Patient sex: M
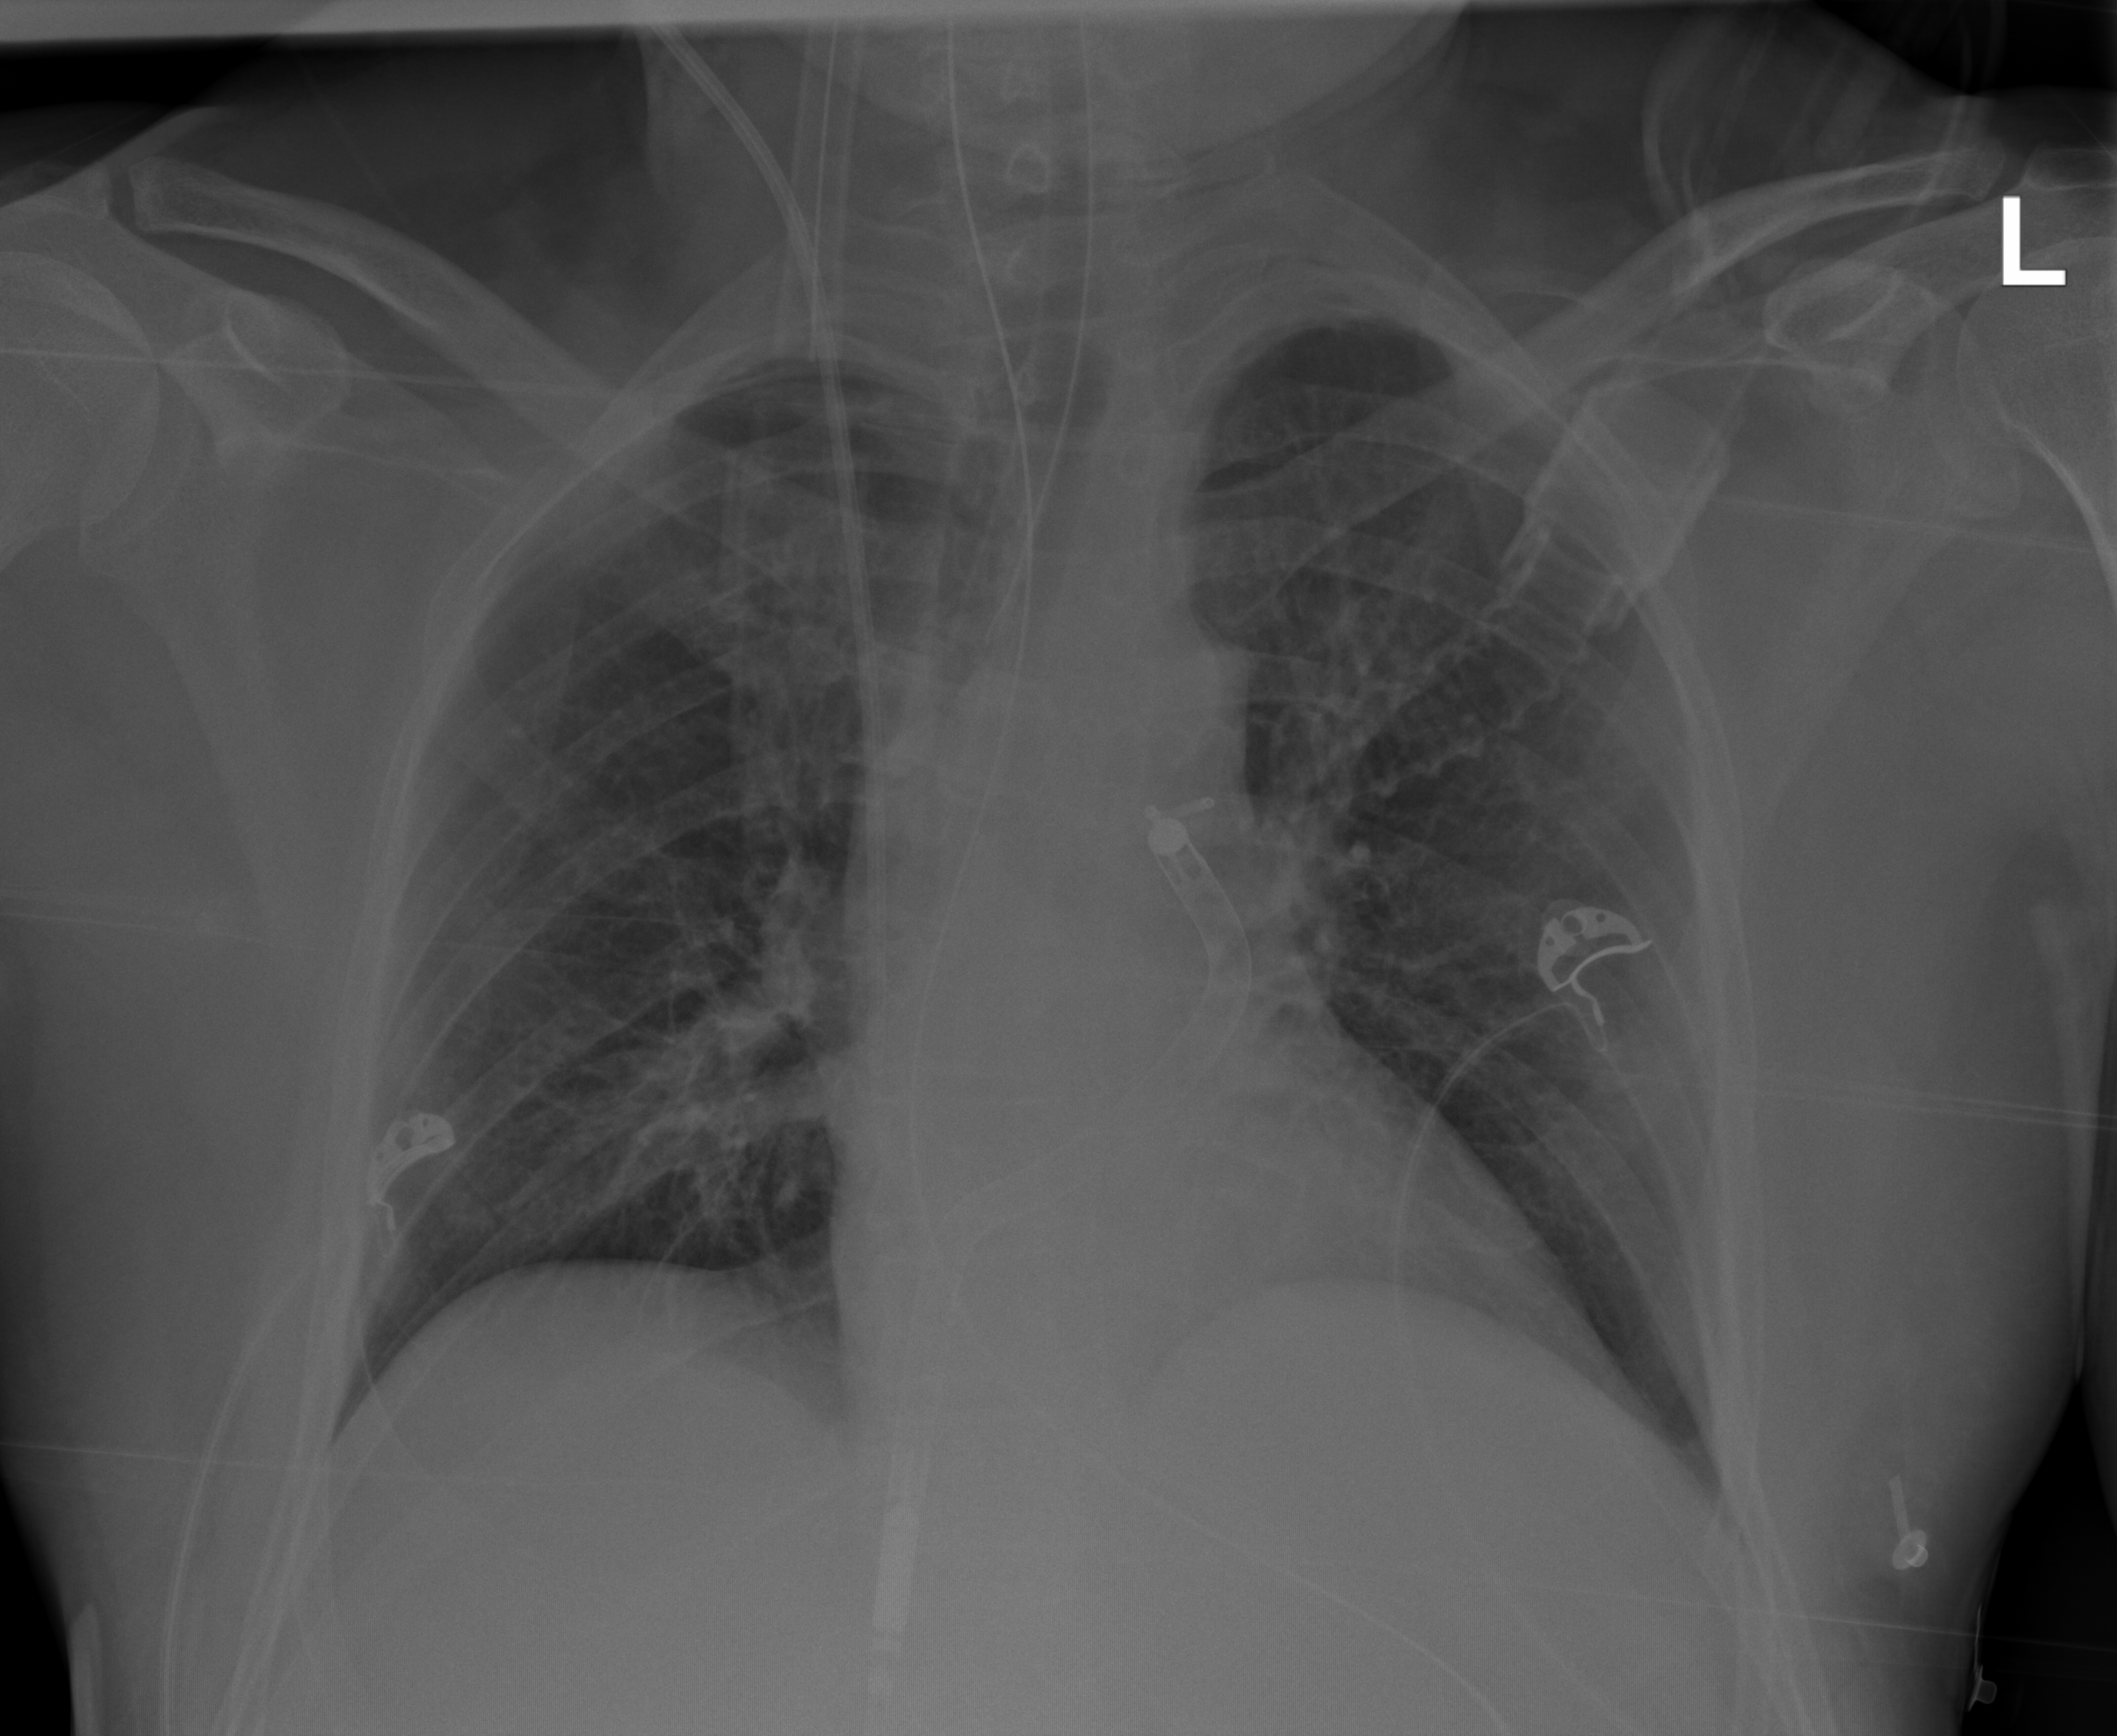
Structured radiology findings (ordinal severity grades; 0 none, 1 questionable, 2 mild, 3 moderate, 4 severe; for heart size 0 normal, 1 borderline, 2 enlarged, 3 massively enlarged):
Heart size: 0
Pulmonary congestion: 2
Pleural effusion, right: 0
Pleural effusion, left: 0
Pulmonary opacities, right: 0
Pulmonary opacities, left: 0
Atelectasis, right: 2
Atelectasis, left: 2